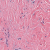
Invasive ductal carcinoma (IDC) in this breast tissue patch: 1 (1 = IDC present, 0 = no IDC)